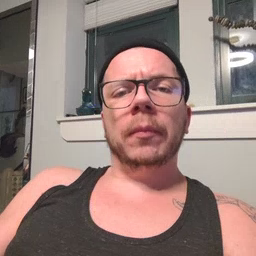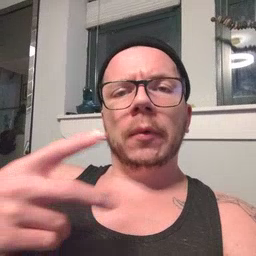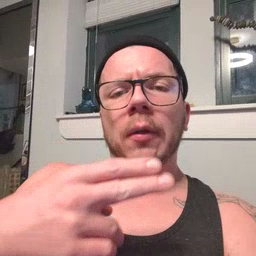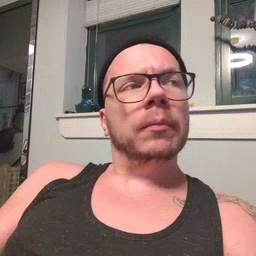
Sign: cut